Question: for some reason my background pattern get cut off when i scroll my page down (i set the body min-height to 100%)

I would like my pattern to fill the all height no matter how much content I have.
'''
html,body {
font-size: 100%;
min-height: 100%;
height: 100%;
background: url(../img/bg-pattern.png);
}
body {
padding: 0;
margin: 0;
font-family: "itc_avant_garde_std_bkregular", "Helvetica", Helvetica, Arial, sans-serif;
font-weight: normal;
font-style: normal;
line-height: 1;
position: relative;
}
#sparkly {
background: url(../img/sparkly-pretty-pretty.png);
min-height: 100%;
background-size: contain;
background-position: bottom center;
background-repeat: no-repeat;
}
'''
also the html
'''
<body>
<div class="row" id="sparkly">
<div class="large-12 columns">
<div class="large-4 small-centered columns">
<img class="logo" src="img/common-code-logo-chat.png" alt="CommonCode Logo" />
</div>
<div class="row">
<div class="large-12 columns">
<div id="chatfield">
<img id"fade-out" src="" alt="" />
<p class="chatfield_text" id="text-opacity2"><span class="second_user" id="text-opacity1">Dan P.</span><br />Nam quis enim ut erat pharetra tristique. Aliquam erat volutpat. Pellentesque vel urna sapien. Curabitur pulvinar mauris in nisl faucibus sed lobortis erat sodales. Sed accumsan sem eu est gravida mollis. In scelerisque, ligula id pulvinar congue, dui diam imperdiet risus, in molestie est tortor condimentum quam. Praesent elit enim, vulputate a varius sed, lacinia et mauris.</p>
<p class="chatfield_text" id="text-opacity4"><span class="guest_user" id="text-opacity3">Guest</span><br />_Thanks, although bla bla bla bla bla bla.</p>
<p class="chatfield_text" id="text-opacity6"><span class="first_user" id="text-opacity5">Daryl A.</span><br />Lorem ipsum dolor sit amet, consectetur adipiscing elit. Suspendisse purus urna, lacinia sed malesuada eu, malesuada in sem. In ac eros quam, sit amet bibendum nisi. Nam in libero nibh. Nulla facilisi. Quisque eget arcu augue, tempor lobortis mi. Pellentesque bibendum turpis vitae dolor sollicitudin mattis. Phasellus libero justo, porttitor vitae fringilla id, condimentum vitae nulla. Class aptent taciti sociosqu ad litora torquent per conubia nostra, per inceptos himenaeos.</p>
<p class="chatfield_text"><span class="guest_user">Guest</span><br />_bla bla bla blabal bla bla bla bla?</p>
</div>
</div>
</div>
<form method="post">
<input type="text" name="Talk to us" placeholder="Talk to Us">
</form>
<div class="row">
<div class="large-12 columns">
<p><span class="first_user"> Daryl A. </span><span class="second_user"> Dan P.</span> and <span class="more_user"> 4 more </span> are currently online </p>
</div>
</div>
</div>
</div>
</body>
'''
I am using Foundation framework..
hope it is not too confusing
thanks in advance to anyone who could help me
fabio
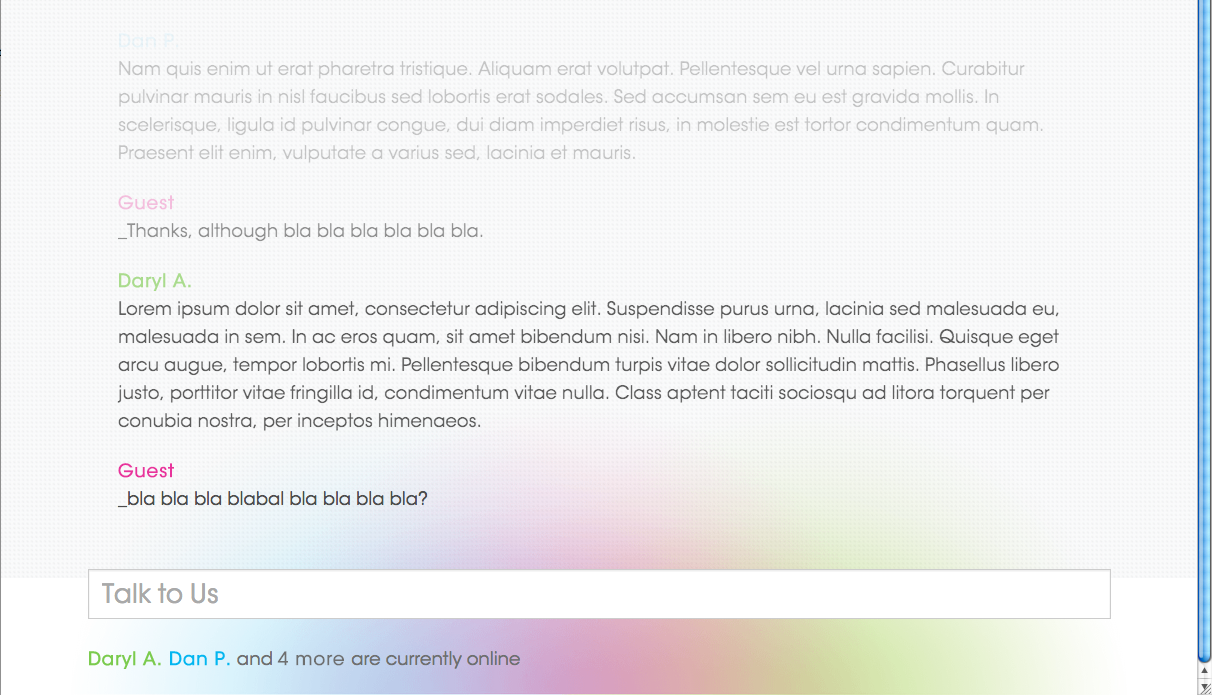
Answer: remove the background color from the html in normalize.css, it will solve your issue
'''
html {
/*background: #fff;*/ /* 1 */
color: #000; /* 2 */
font-family: sans-serif; /* 3 */
-ms-text-size-adjust: 100%; /* 4 */
-webkit-text-size-adjust: 100%; /* 4 */
}
'''